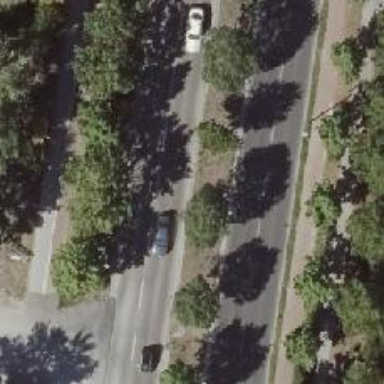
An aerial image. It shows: Avenue lined with broadleaved deciduous trees.